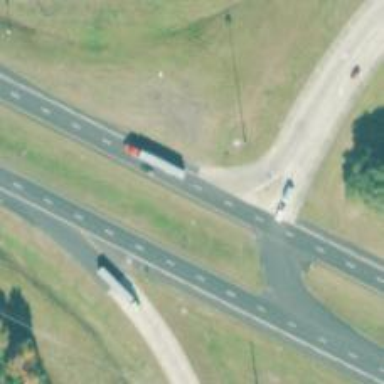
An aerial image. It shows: Trunk expressway with asphalt surface. It is dual carriageway.